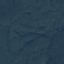
Land use / land cover class: Forest